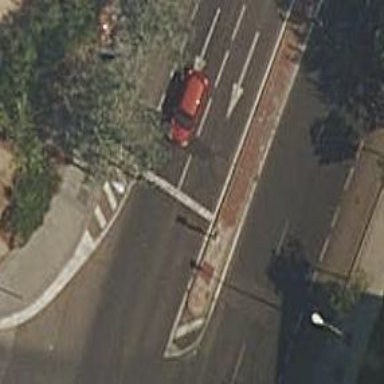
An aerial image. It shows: Road with traffic signals.